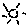
Label: sun